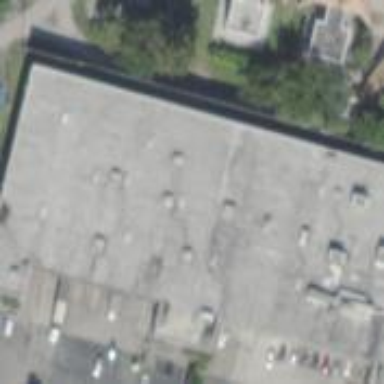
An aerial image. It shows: Warehouse.